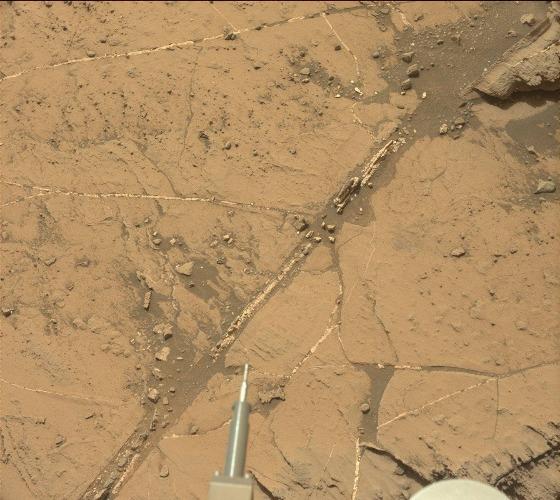
Terrain classes present: Background, Bedrock, Gravel / Sand / Soil, Rock, Shadow